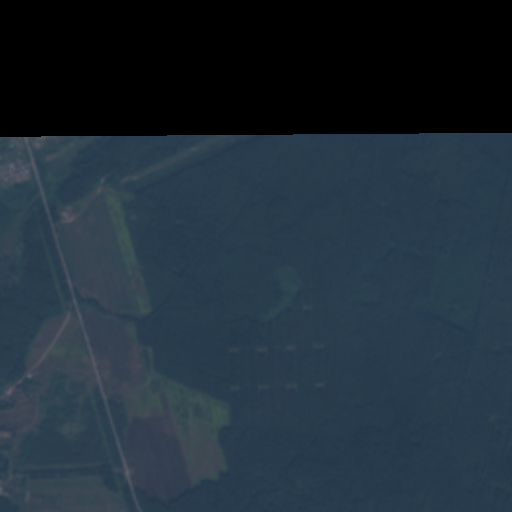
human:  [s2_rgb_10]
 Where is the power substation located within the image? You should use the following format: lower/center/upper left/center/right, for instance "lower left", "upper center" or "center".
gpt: The power substation is located in the center left of the image.
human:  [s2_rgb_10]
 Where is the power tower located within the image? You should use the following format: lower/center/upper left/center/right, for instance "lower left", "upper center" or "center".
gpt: The power tower is located in the center left of the image.
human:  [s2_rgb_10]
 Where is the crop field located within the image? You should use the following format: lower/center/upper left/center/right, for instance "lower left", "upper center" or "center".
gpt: There is no crop field in the image.